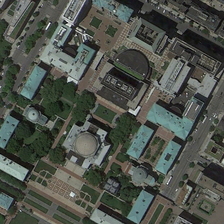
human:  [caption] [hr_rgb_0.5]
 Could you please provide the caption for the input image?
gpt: a building is in front of the central square, surrounded by dark green trees .

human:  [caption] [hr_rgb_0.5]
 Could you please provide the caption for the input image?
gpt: many buildings and some green trees are in a school .

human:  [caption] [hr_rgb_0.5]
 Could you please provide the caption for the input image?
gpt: northwest of the school to a large forest, the south has several wetlands and teaching buildings .

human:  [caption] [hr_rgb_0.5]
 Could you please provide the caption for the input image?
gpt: many buildings and some green trees are in a school .

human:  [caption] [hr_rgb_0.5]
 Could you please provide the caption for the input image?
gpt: a building is in front of the central square, surrounded by dark green trees .